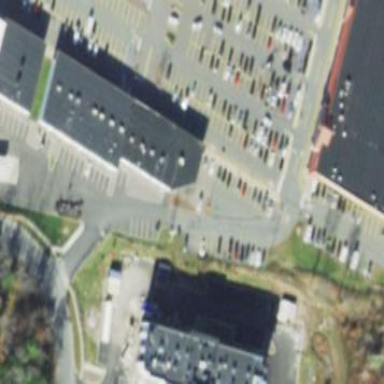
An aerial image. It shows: Mall building.